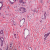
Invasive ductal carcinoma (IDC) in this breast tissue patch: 1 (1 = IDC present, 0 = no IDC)